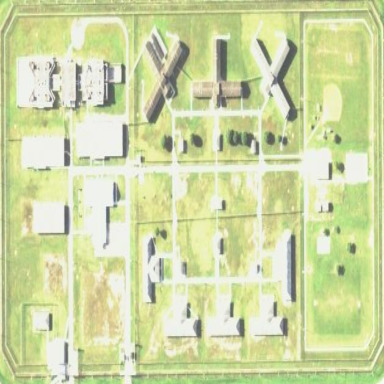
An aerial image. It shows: Wall surrounding prison facility.